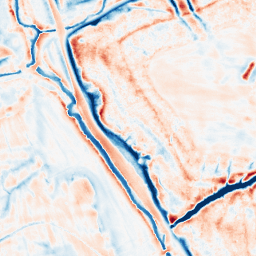
Category: edge_preserving
Decomposition family: bilateral
Decomposition parameters: d: 21
sigma_color: 50
sigma_space: 75
Upsampling method: sinc_hamming
Upsampling parameters: scale: 4
kernel_size: 8
Upsampling scale: 4